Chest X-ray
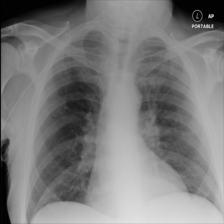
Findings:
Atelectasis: negative
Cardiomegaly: negative
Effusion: negative
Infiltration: negative
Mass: negative
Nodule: negative
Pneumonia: negative
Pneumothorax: negative
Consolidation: negative
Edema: negative
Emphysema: negative
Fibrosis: negative
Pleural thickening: negative
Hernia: negative